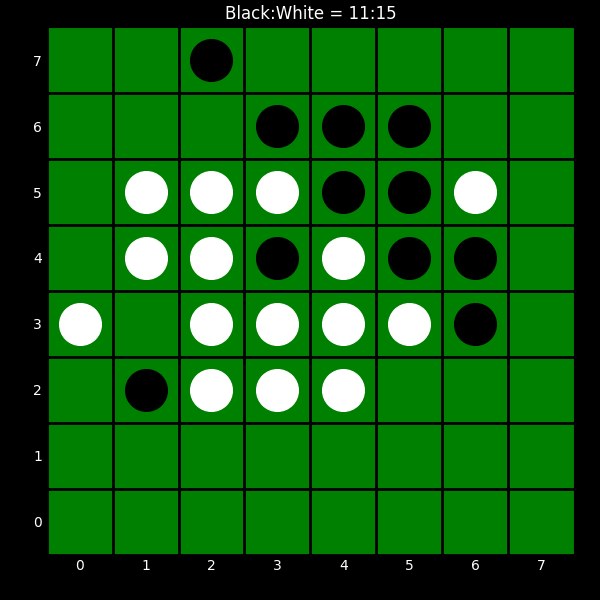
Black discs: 11
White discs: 15